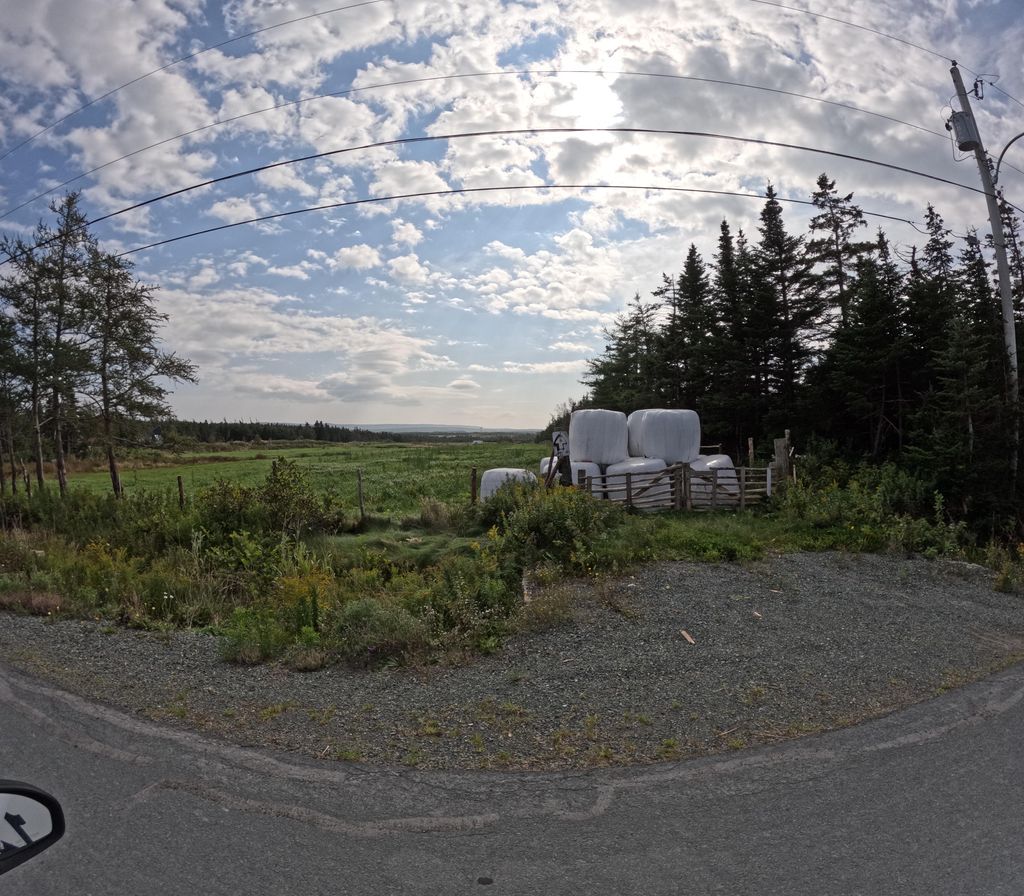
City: st_johns